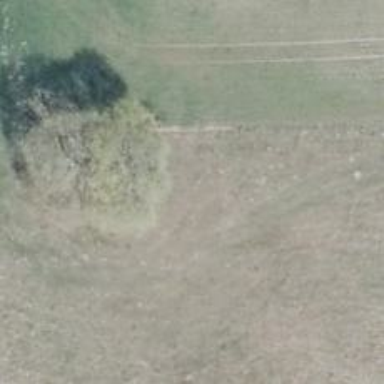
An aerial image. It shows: Row of trees in natural setting.